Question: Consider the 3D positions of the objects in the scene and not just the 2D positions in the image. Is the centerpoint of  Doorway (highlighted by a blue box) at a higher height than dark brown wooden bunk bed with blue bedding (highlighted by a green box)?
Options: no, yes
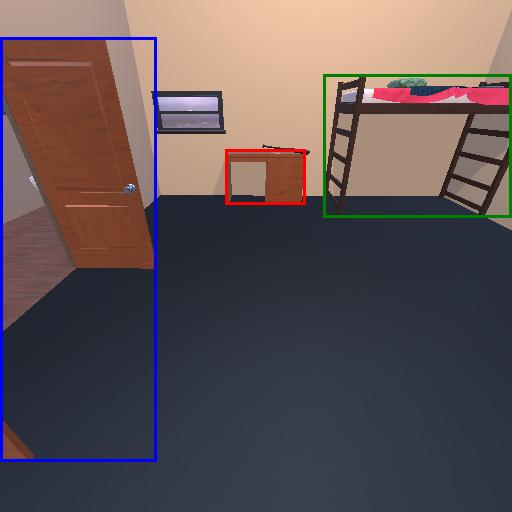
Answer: no